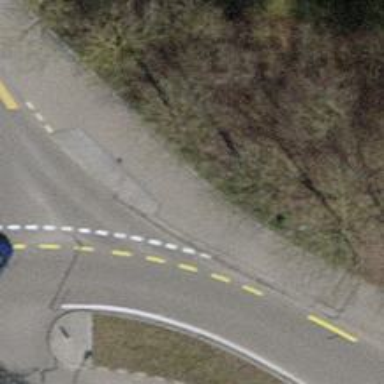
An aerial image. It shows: Asphalt path that serves as sidewalk.